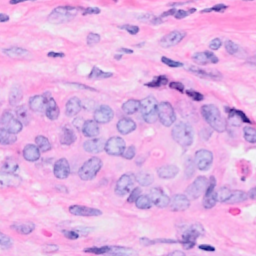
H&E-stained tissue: Breast